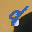
Label: 8